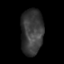
Tissue: skin
Cell type: Epithelial cells
Senescence score: 0.2794
Nuclear area (px): 1001
Mean DAPI intensity: 57.125